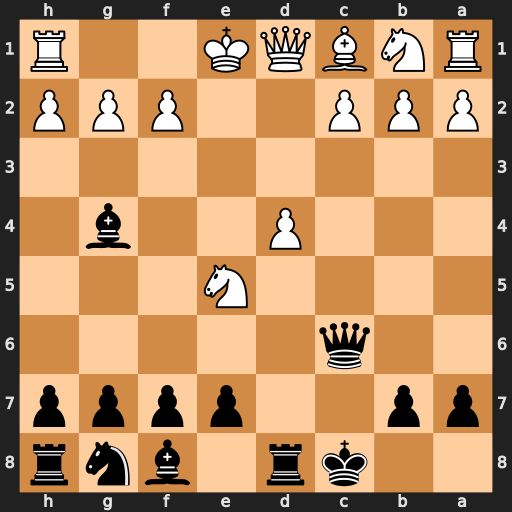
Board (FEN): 2kr1bnr/pp2pppp/2q5/4N3/3P2b1/8/PPP2PPP/RNBQK2R
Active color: b
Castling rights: KQ
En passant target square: -
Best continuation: Qe4+ Be3 Bxd1